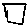
Label: square